Question: I want to give different color (color range) to my plot based on values > 5 and value < -5 and values between them. Like the attached image, in image there is just 2 color for more than 5 / less than 5 and values between them.
my code is:
'''
ggplot(data, aes(S1, S2, color=abs(S1-S2)>5 )) +geom_point()+ smoother
'''

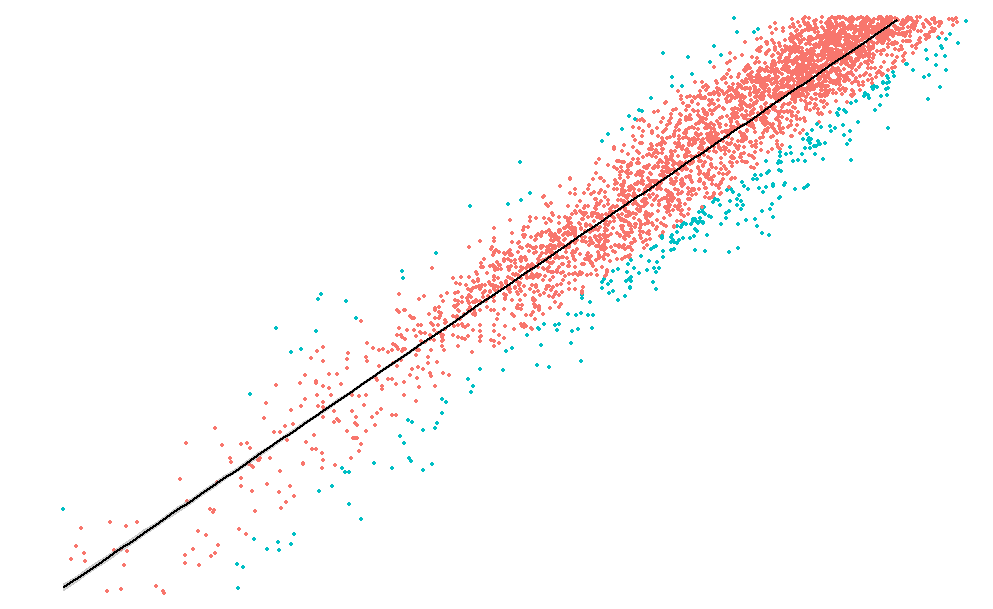
Answer: Here is a solution creating a new variable corresponding to color groups before the 'ggplot' :
'''
set.seed(1)
df = data.frame(x = rnorm(1000,1,10))
df$y = df$x + rnorm(1000,1,5)
df$col = NA
df$col[(df$x - df$y) > 5] = "g1"
df$col[(df$x - df$y) < 5 & (df$x - df$y) > -5] = "g2"
df$col[(df$x - df$y) < -5] = "g3"
ggplot(df, aes(x, y, color = col)) + geom_point()
'''
<URL>
EDIT
If you want to label legend with number of observations, and choose the colors:
'''
library(plyr)
df_labels = ddply(df, "col", summarise, n = n())
ggplot(df, aes(x, y, color = col)) + geom_point() +
scale_color_manual(labels = df_labels$n, values = c("g1" = "red", "g2" = "blue", "g3" = "green"))
'''
<URL>